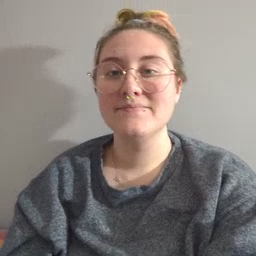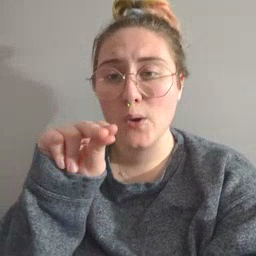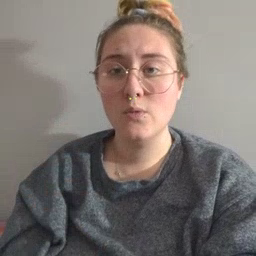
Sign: no